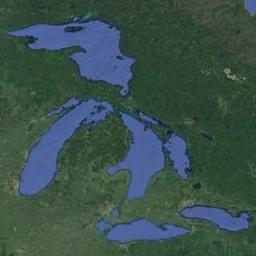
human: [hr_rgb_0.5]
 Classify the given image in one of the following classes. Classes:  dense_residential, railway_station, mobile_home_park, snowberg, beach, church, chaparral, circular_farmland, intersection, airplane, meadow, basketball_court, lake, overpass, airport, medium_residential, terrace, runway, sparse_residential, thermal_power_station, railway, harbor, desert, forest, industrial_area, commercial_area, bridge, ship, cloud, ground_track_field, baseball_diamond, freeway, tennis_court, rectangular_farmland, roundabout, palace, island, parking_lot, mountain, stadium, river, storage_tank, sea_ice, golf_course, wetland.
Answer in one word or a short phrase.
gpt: lake